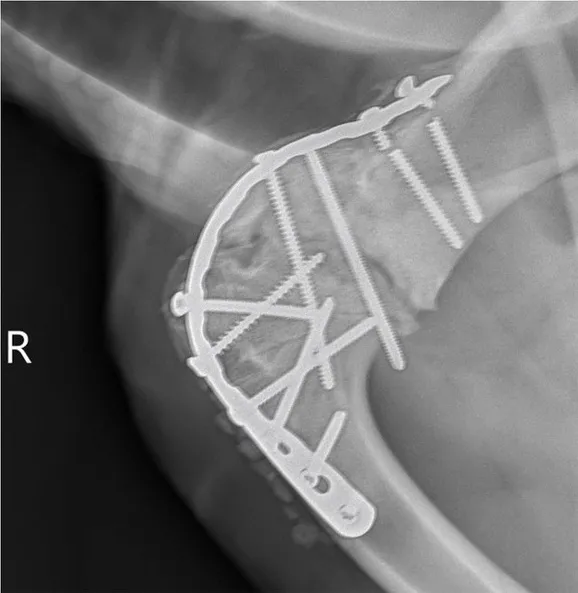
Seventeen week recheck right scapulohumeral arthrodesis. Static progression with no evidence of implant migration. The previously observed broken proximal screws can be visualized.
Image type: radiology (x_ray)